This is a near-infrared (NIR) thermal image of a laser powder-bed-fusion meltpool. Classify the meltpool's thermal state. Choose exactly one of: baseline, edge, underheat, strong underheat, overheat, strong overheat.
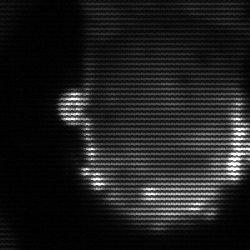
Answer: baseline